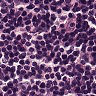
Metastatic tissue present: no